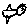
Label: bird